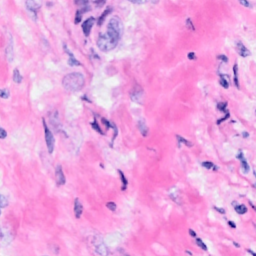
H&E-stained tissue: Breast